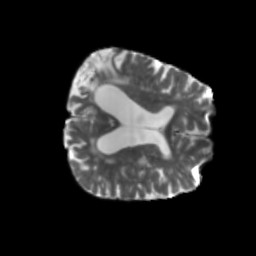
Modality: T2w
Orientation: axial
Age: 66
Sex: female
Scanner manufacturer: siemens
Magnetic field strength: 3 T
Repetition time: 5.25 s
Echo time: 0.08 s